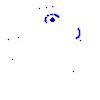
Particle: kaon